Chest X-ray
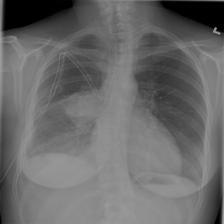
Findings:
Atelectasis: negative
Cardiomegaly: positive
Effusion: positive
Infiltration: negative
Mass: positive
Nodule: negative
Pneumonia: negative
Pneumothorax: positive
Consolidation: negative
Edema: negative
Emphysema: negative
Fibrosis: negative
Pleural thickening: negative
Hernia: negative